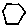
Label: hexagon